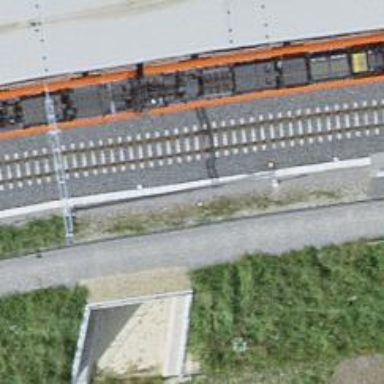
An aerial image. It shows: Ditch passing through tunnel.